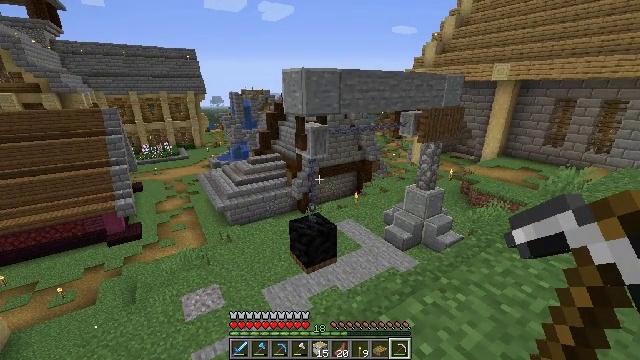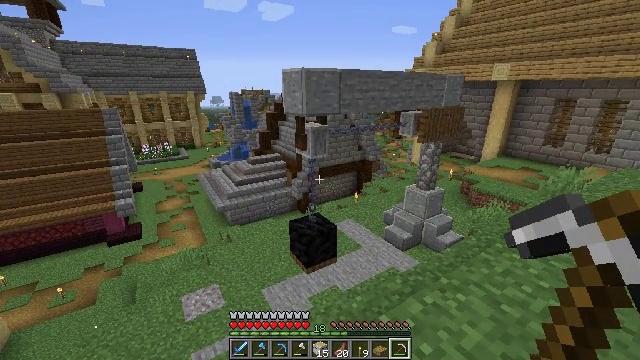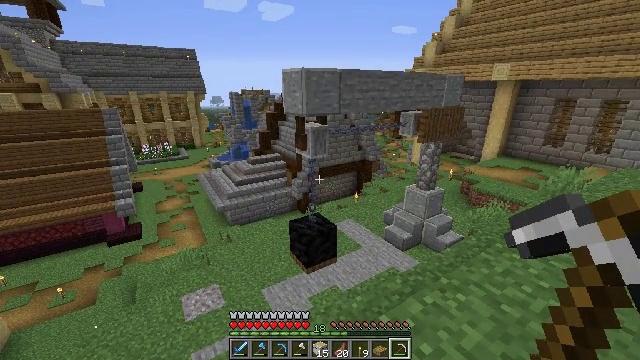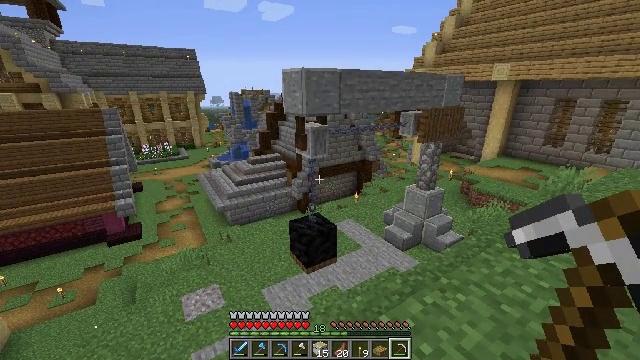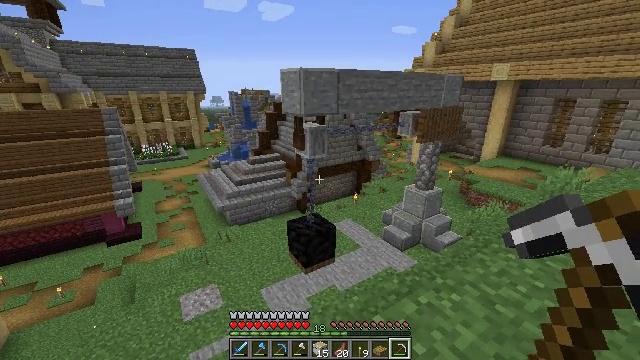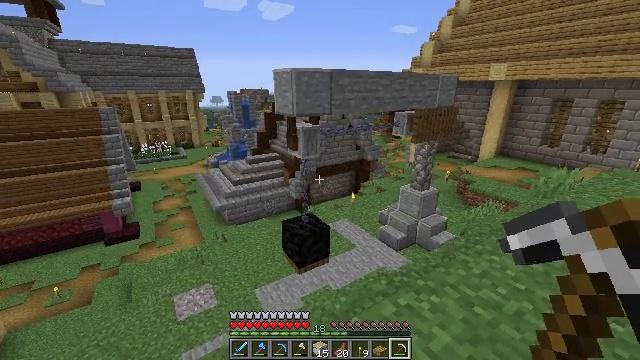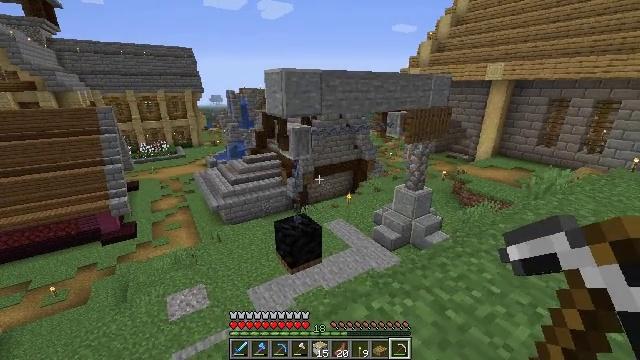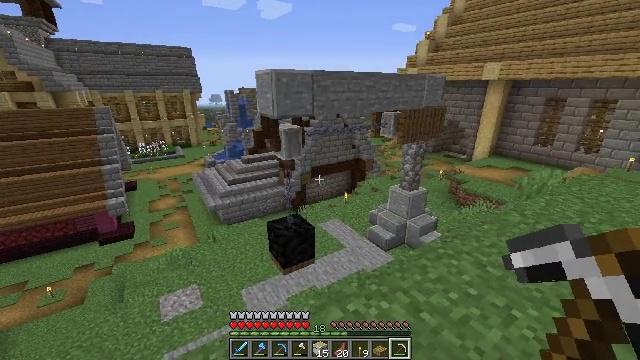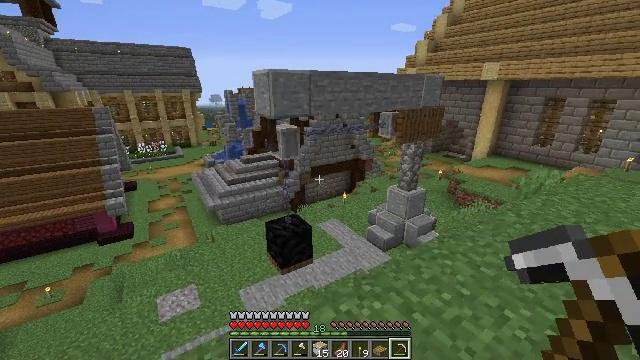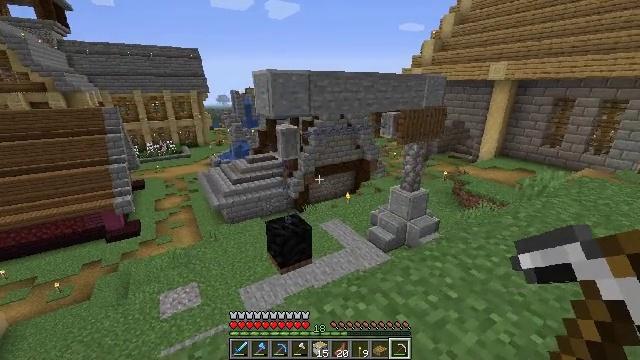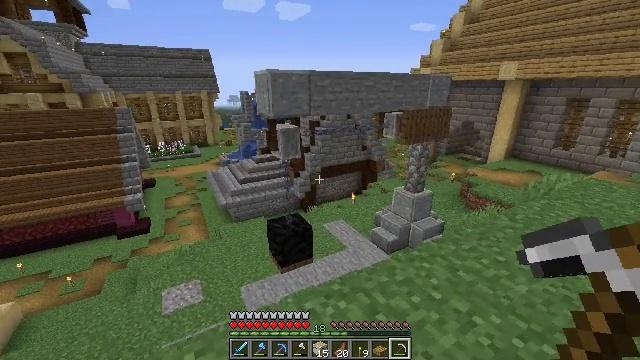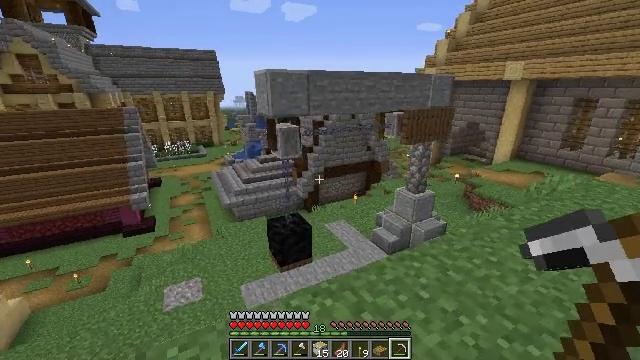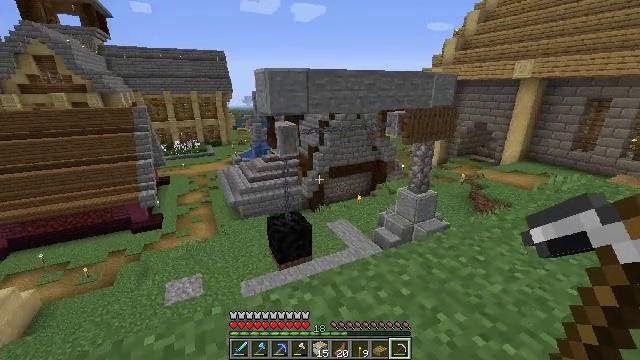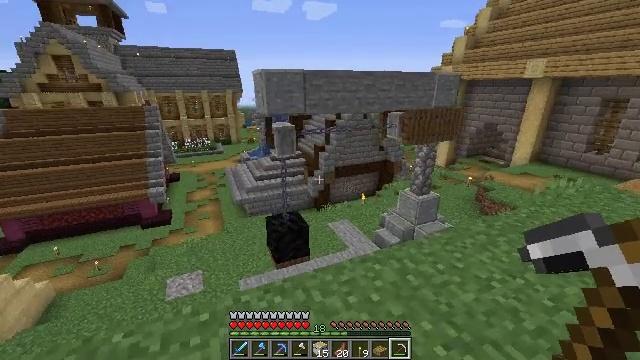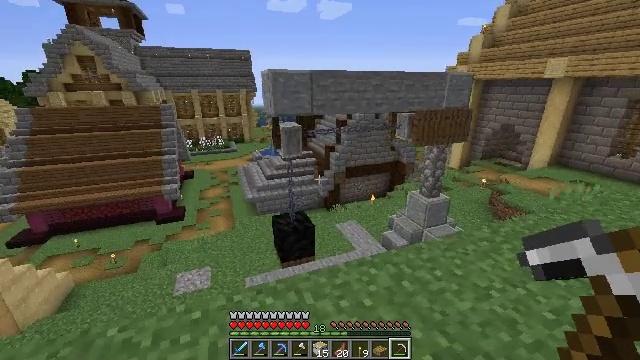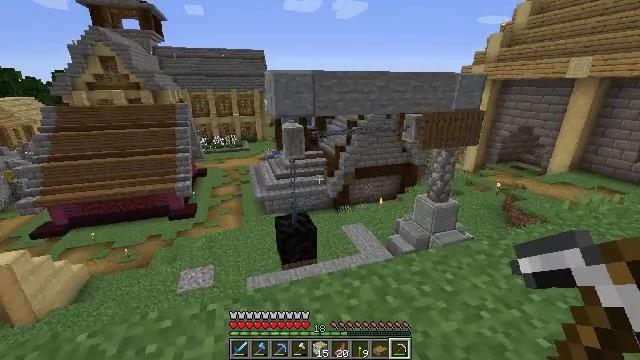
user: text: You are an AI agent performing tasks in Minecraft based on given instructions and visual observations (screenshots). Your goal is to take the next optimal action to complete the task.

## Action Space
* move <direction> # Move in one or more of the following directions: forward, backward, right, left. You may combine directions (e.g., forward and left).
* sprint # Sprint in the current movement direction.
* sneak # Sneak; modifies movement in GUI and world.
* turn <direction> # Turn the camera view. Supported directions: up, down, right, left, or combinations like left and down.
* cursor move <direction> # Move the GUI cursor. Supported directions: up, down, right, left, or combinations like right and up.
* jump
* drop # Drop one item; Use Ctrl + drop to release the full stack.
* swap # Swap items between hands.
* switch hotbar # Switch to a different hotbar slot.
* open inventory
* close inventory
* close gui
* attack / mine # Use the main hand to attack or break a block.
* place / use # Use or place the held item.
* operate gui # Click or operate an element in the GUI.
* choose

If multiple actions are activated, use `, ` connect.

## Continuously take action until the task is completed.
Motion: motion action
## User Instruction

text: Attack the grindstone to break it.
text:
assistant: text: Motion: no_op
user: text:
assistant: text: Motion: no_op
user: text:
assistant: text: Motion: no_op
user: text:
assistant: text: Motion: move right
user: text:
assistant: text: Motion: move right
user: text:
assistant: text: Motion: move right
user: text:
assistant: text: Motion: move right
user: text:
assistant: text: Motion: move right
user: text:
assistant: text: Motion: move right, turn left
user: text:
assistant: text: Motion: move right, turn left
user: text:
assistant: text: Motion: move right, turn left
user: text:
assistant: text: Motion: move right, turn left
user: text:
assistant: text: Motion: move right, turn left
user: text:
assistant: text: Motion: move forward and move right, turn left
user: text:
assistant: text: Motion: move forward and move right, turn left
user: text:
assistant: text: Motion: move forward and move right, turn left
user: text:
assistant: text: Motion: move forward and move right
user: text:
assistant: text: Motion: move forward and move right
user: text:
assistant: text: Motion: move forward and move right
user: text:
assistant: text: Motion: move forward and move right
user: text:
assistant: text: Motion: move forward and move right
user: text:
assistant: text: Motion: move forward, turn left
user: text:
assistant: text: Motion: move forward, turn left
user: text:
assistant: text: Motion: move forward
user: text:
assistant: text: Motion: move forward
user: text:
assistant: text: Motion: move forward
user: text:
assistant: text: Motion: move forward
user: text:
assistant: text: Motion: move forward
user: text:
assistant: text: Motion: move forward and move left
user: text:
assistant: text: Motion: move forward and move left